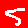
Digit: 5